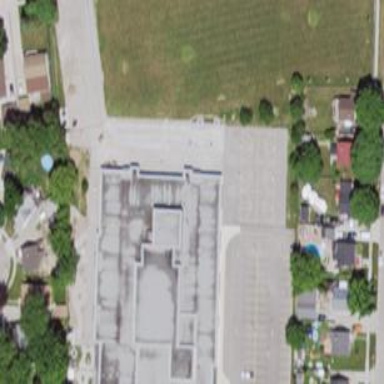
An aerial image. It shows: School.